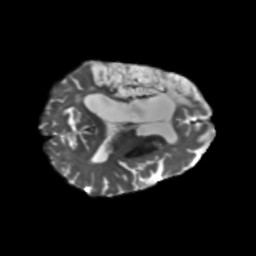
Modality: T2w
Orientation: axial
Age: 71
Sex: female
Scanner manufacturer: siemens
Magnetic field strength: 3 T
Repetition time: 5.47 s
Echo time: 0.0854 s